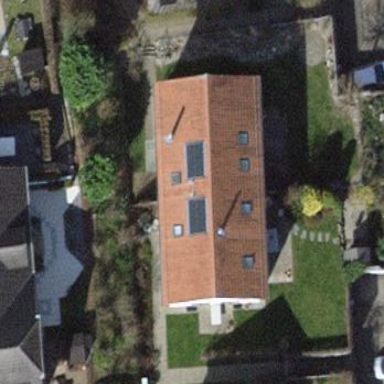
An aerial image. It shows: Semi-detached house with gabled roof.